Question: 'We use O-notation to write worst case running time of insertion sort. But I'm not able to relate properties of O-notation with insertion sort, why O-notation is suitable to insertion sort. How does the insertion sort function f(n), lies between the c1*n^2 and c2*n^2 for all n>=n0.'
Running time of insertion sort as O(n^2) implies that it has upper bound O(n^2) and lower bound O(n^2). I'm confuse in whether insertion sort lower bound is O(n^2) or O(n).

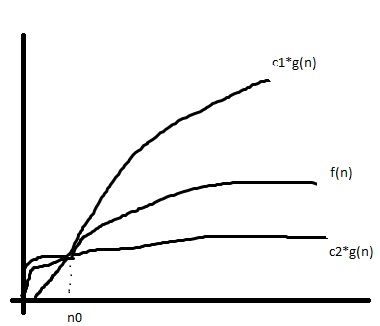
Answer: ---
If any function have same both upper bound and lower bound, we can use O-notation to describe its time complexity.Both its upper bound and lower bound can be specified with single notation. It simply tells more about the characteristic of the function.
'''
suppose we have a function ,
f(n) = 4logn + loglogn
we can write this function as
f(n) = O(logn)
Because its upper bound and lower bound
are O(logn) and O(logn) repectively, which are same
so it is legal to write this function as ,
f(n)= O(logn)
'''
Proof:
'''
**Finding upper bound :**
f(n) = 4logn+loglogn
For all sufficience value of n>=2
4logn <= 4 logn
loglogn <= logn
Thus ,
f(n) = 4logn+loglogn <= 4logn+logn
<= 5logn
= O(logn) // where c1 can be 5 and n0 =2
**Finding lower bound :**
f(n) = 4logn+loglogn
For all sufficience value of n>=2
f(n) = 4logn+loglogn >= logn
Thus, f(n) = O(logn) // where c2 can be 1 and n0=2
so ,
f(n) = O(logn)
'''

---
---
'''
If running time of insertion sort is described by simple function f(n).
In particular , if f(n) = 2n^2+n+1 then
Finding upper bound:
for all sufficient large value of n>=1
2n^2<=2n^2 ------------------- (1)
n <=n^2 --------------------(2)
1 <=n^2 --------------------(3)
adding eq 1,2 and 3, we get.
2n^2+n+1<= 2n^2+n^2+n^2
that is
f(n)<= 4n^2
f(n) = O(n^2) where c=4 and n0=1
Finding lower bound:
for all sufficient large value of n>=1
2n^2+n^2+1 >= 2n^2
that is ,
f(n) >= 2n^2
f(n) = O(n^2) where c=2 and n0=1
because upper bound and lower bound are same,
f(n) = O(n^2)
if f(n)= 2n^2+n+1 then, c1*g(n) and c2*g(n) are presented by diagram:
'''